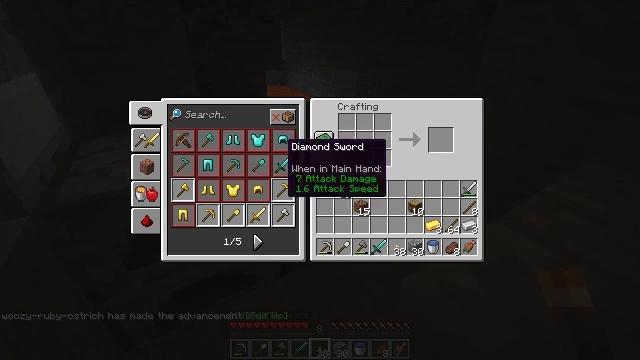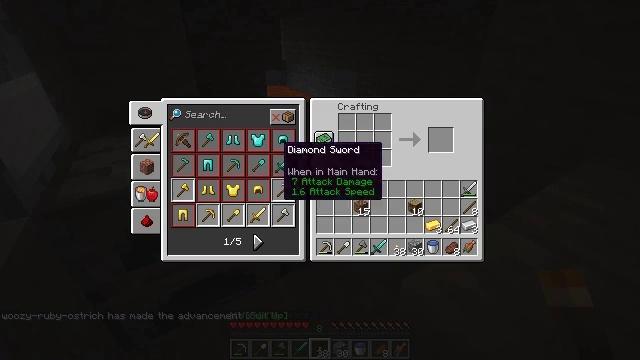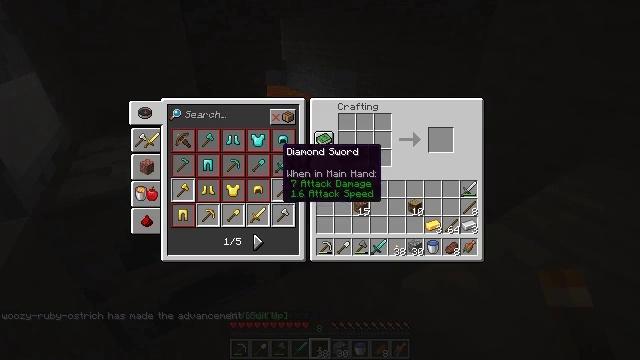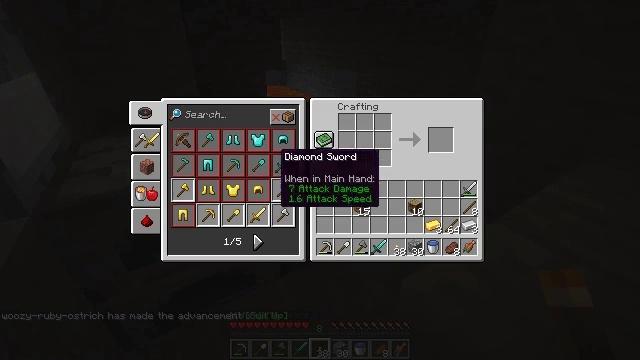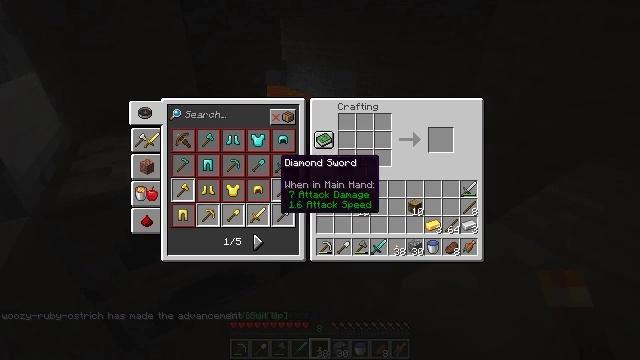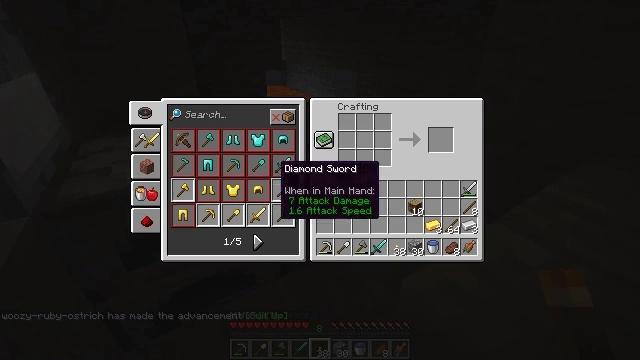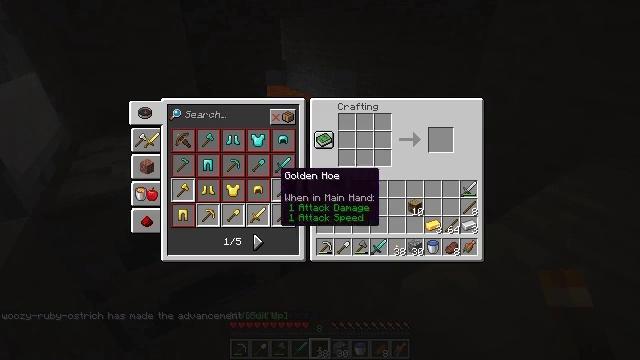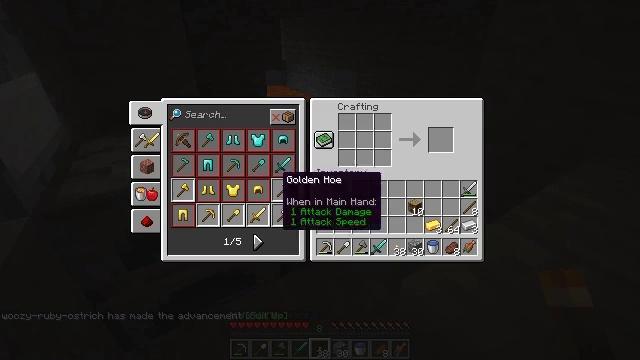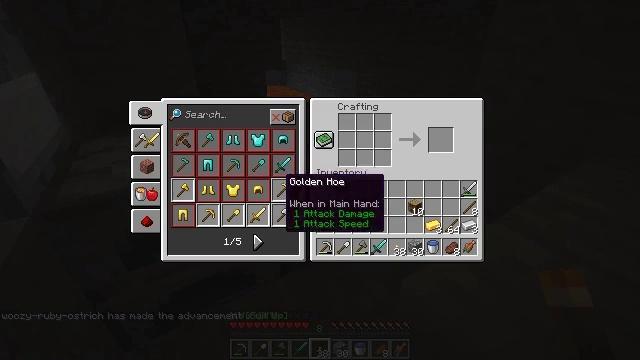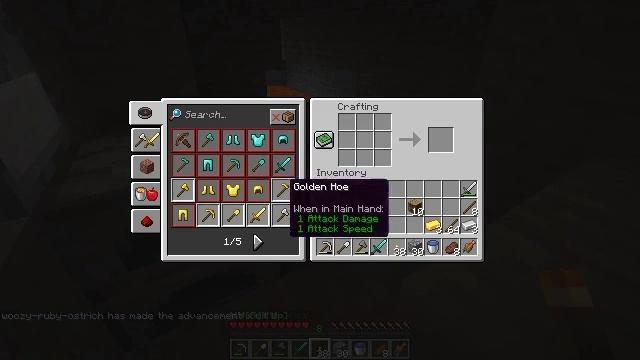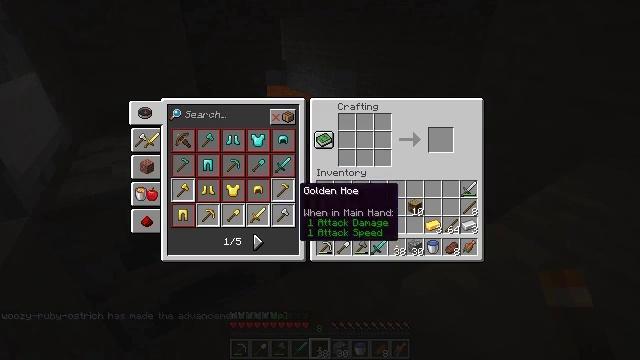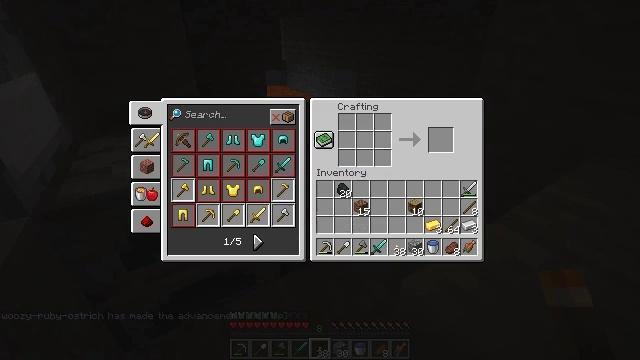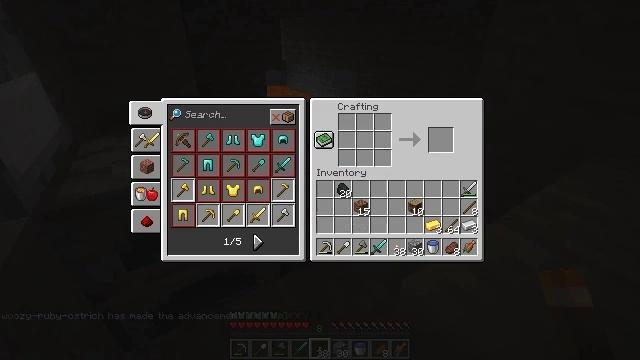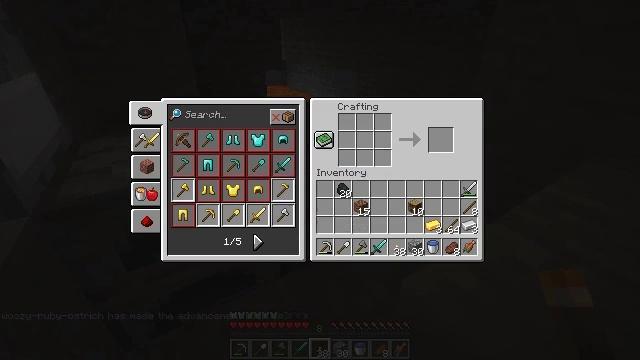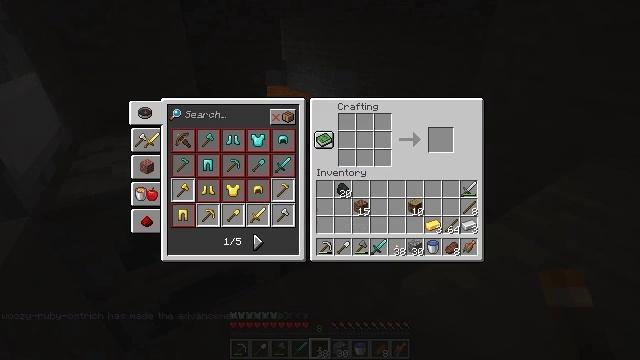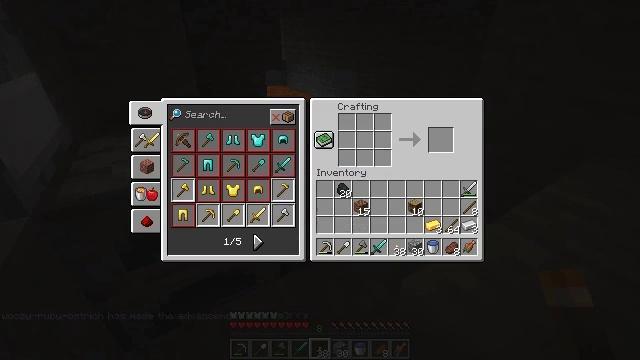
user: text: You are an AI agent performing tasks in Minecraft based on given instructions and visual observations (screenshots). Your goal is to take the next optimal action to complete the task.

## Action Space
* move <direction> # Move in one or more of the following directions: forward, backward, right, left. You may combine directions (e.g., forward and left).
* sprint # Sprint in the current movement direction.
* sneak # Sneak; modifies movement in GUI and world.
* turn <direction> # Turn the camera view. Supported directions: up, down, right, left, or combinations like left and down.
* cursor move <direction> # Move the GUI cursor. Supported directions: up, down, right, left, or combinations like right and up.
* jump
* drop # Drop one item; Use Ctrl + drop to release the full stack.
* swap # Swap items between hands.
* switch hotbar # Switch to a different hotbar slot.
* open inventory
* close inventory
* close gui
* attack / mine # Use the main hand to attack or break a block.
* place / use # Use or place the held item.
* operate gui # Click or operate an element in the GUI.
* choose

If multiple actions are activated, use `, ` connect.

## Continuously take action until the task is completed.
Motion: motion action
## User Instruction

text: Mine the furnace to collect it.
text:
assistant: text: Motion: no_op
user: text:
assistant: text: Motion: no_op
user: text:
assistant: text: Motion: no_op
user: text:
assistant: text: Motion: no_op
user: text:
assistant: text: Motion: no_op
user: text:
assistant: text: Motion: cursor move down
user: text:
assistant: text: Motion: no_op
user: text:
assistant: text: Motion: no_op
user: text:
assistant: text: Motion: no_op
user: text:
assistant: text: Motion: cursor move right
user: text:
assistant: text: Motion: cursor move right
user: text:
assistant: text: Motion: no_op
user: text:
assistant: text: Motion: no_op
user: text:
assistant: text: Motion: no_op
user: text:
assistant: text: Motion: no_op
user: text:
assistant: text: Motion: no_op
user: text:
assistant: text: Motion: no_op
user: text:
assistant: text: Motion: no_op
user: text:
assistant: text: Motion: no_op
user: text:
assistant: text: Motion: cursor move left
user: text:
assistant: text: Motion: cursor move left
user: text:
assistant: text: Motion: cursor move left and up
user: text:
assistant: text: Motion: cursor move left
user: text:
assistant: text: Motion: turn left, close gui
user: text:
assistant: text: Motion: turn left and up
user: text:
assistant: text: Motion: turn left and up
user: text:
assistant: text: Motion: turn left and up
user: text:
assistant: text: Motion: turn left and up
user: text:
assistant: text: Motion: turn left
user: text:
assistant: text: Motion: turn left and up